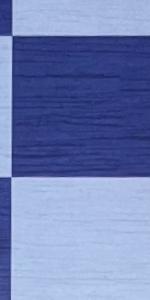
Label: Empty